Field crop: maize
Growth stage: 1
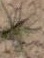
Species: salsola